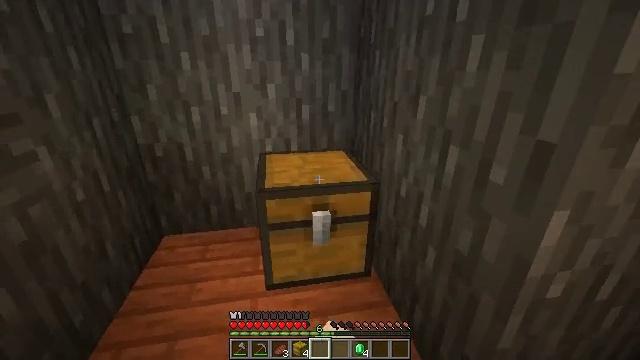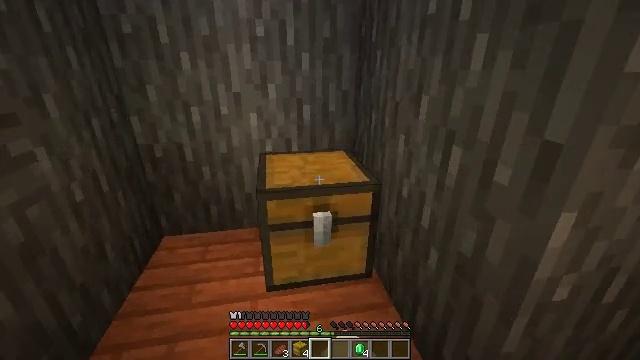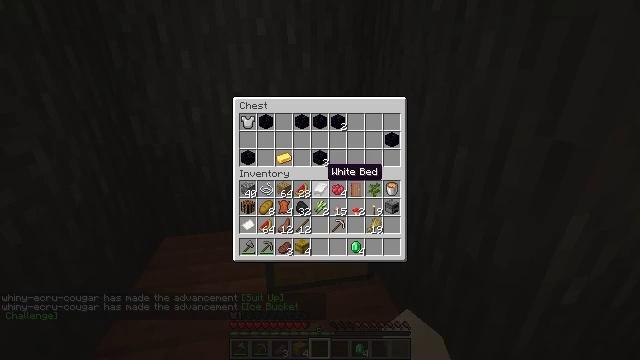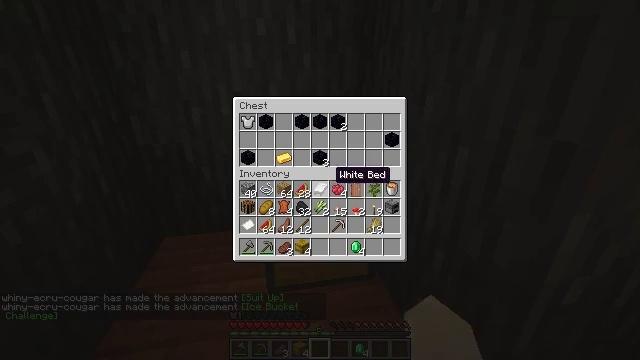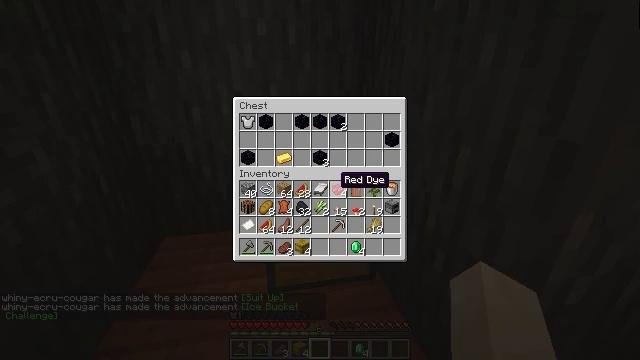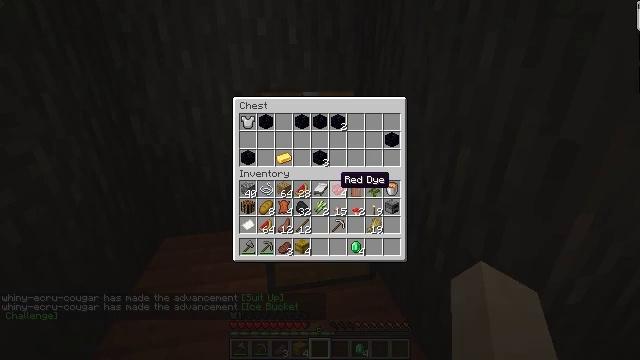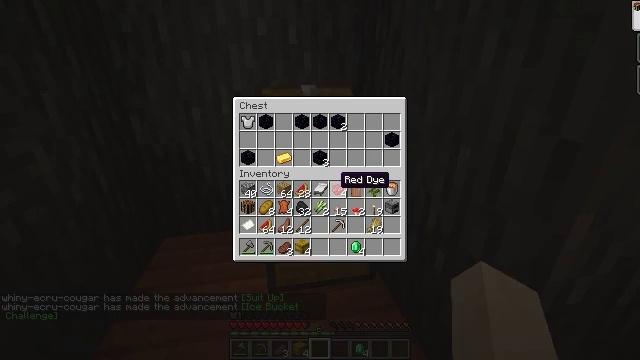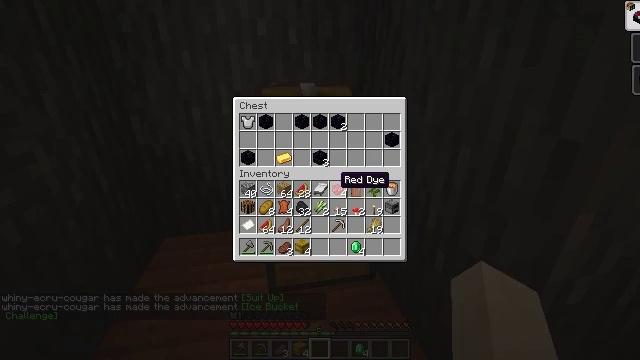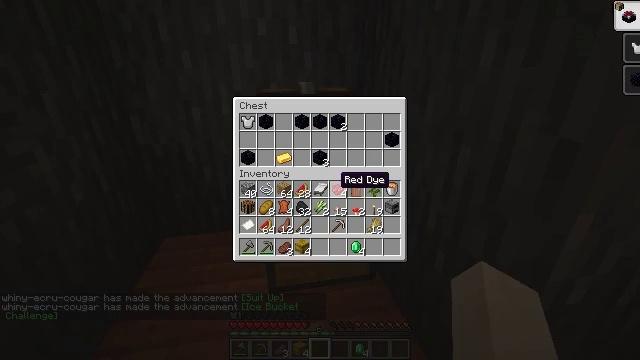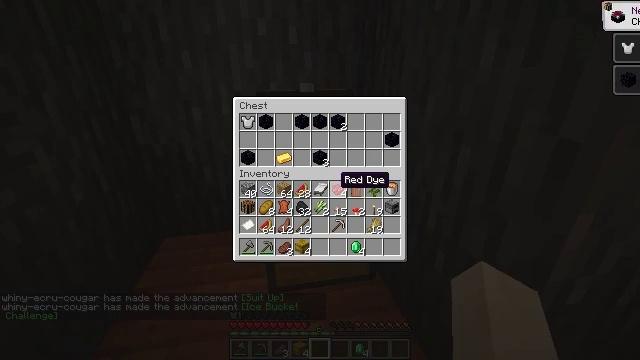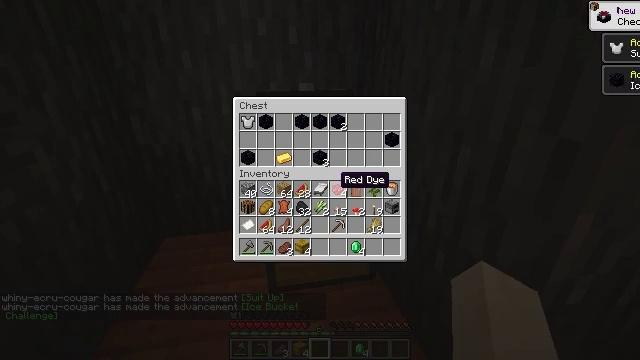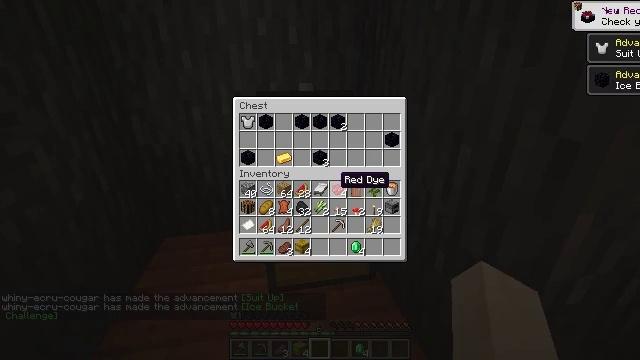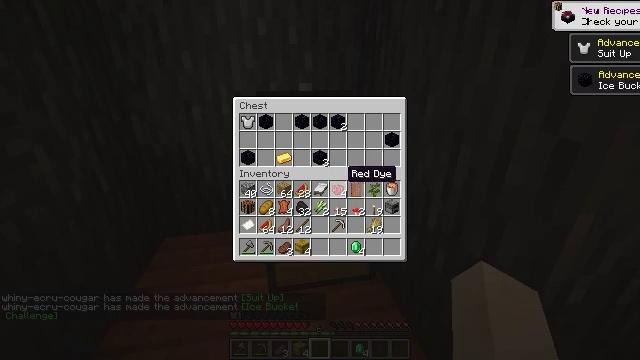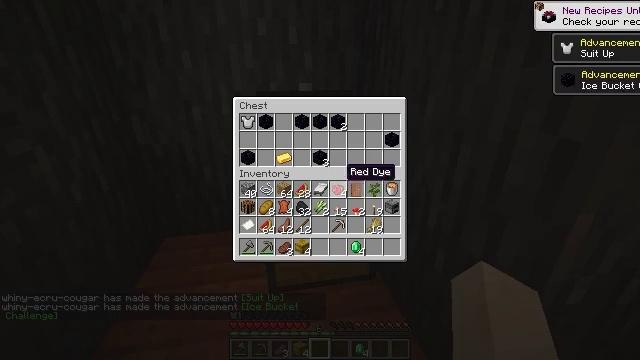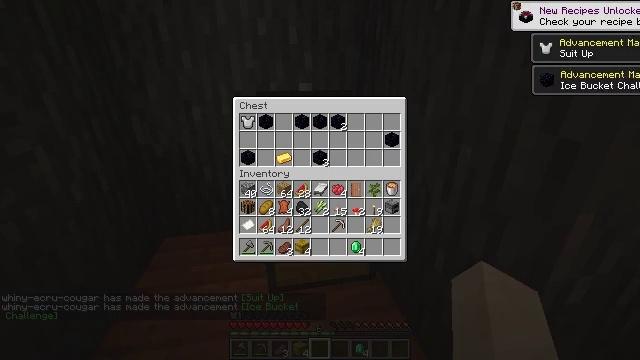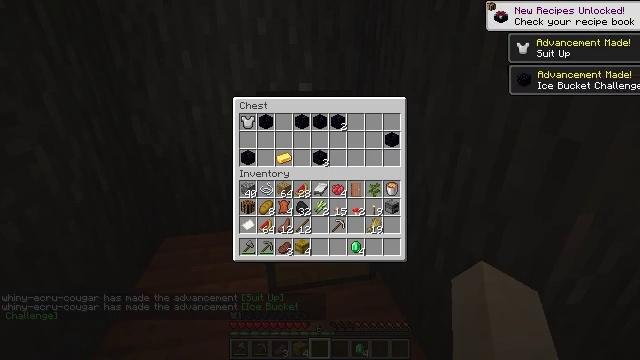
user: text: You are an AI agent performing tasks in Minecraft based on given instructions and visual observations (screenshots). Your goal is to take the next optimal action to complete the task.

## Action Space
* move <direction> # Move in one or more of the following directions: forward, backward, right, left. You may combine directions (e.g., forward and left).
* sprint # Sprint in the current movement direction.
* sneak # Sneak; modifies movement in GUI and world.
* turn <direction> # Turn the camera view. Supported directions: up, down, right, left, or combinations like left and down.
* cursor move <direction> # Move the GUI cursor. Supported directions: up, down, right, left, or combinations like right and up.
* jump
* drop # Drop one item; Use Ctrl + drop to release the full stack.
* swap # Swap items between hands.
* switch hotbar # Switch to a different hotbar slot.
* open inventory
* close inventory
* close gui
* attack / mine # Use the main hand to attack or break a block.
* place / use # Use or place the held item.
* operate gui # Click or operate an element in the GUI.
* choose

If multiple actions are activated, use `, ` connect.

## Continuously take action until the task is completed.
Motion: motion action
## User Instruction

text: Gather the grindstone to use later.
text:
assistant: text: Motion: no_op
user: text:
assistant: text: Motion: no_op
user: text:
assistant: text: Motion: no_op
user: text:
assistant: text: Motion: no_op
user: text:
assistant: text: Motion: no_op
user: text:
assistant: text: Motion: no_op
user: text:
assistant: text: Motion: no_op
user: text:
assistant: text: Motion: no_op
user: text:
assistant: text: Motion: no_op
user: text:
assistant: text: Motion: no_op
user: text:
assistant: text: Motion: no_op
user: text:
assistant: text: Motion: cursor move right
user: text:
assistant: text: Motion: no_op
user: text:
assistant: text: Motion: no_op
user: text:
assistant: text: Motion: no_op
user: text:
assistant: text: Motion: no_op
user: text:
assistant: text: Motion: no_op
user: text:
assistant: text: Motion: no_op
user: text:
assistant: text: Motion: no_op
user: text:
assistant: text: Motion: no_op
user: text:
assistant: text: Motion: no_op
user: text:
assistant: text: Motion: no_op
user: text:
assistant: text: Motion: no_op
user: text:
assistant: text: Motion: no_op
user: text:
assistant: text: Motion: no_op
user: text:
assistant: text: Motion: no_op
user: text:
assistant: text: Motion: no_op
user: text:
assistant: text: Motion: no_op
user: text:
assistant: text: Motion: no_op
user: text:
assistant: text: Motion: no_op